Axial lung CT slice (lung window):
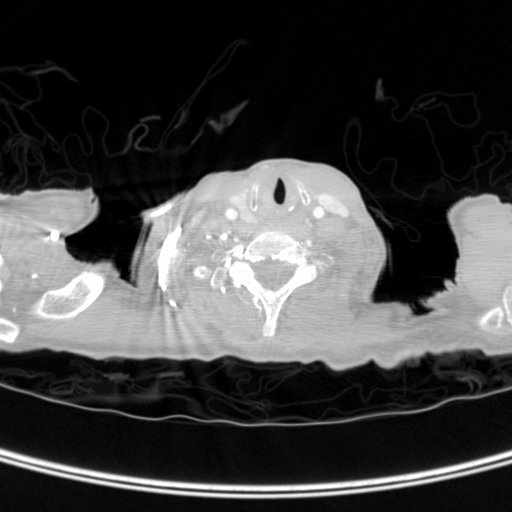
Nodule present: no